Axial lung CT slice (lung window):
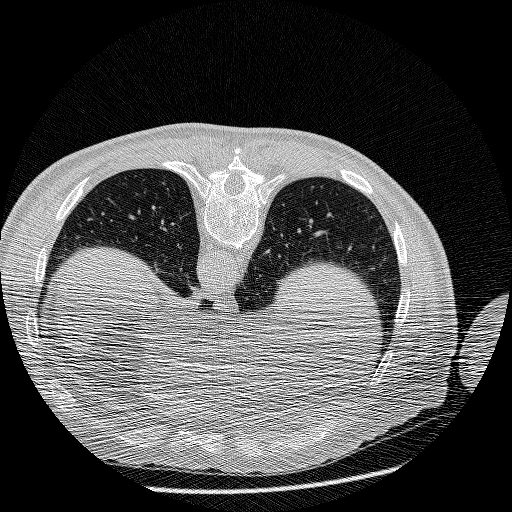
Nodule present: no